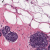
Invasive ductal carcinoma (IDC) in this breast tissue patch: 0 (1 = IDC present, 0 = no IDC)